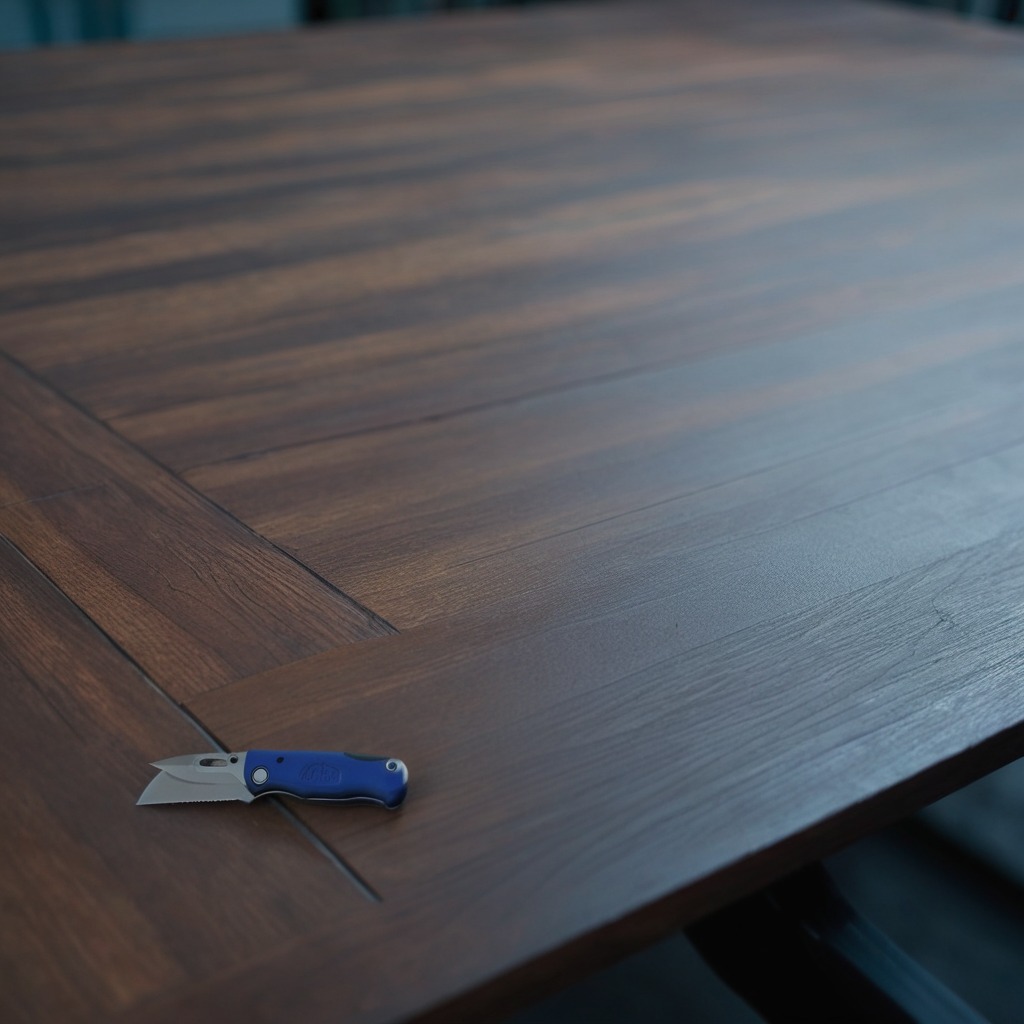
A utility knife lying on a table in a small garage at twilight.